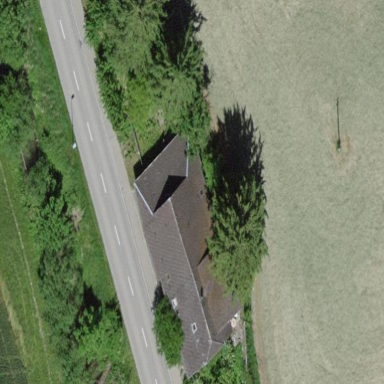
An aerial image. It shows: Farm building.